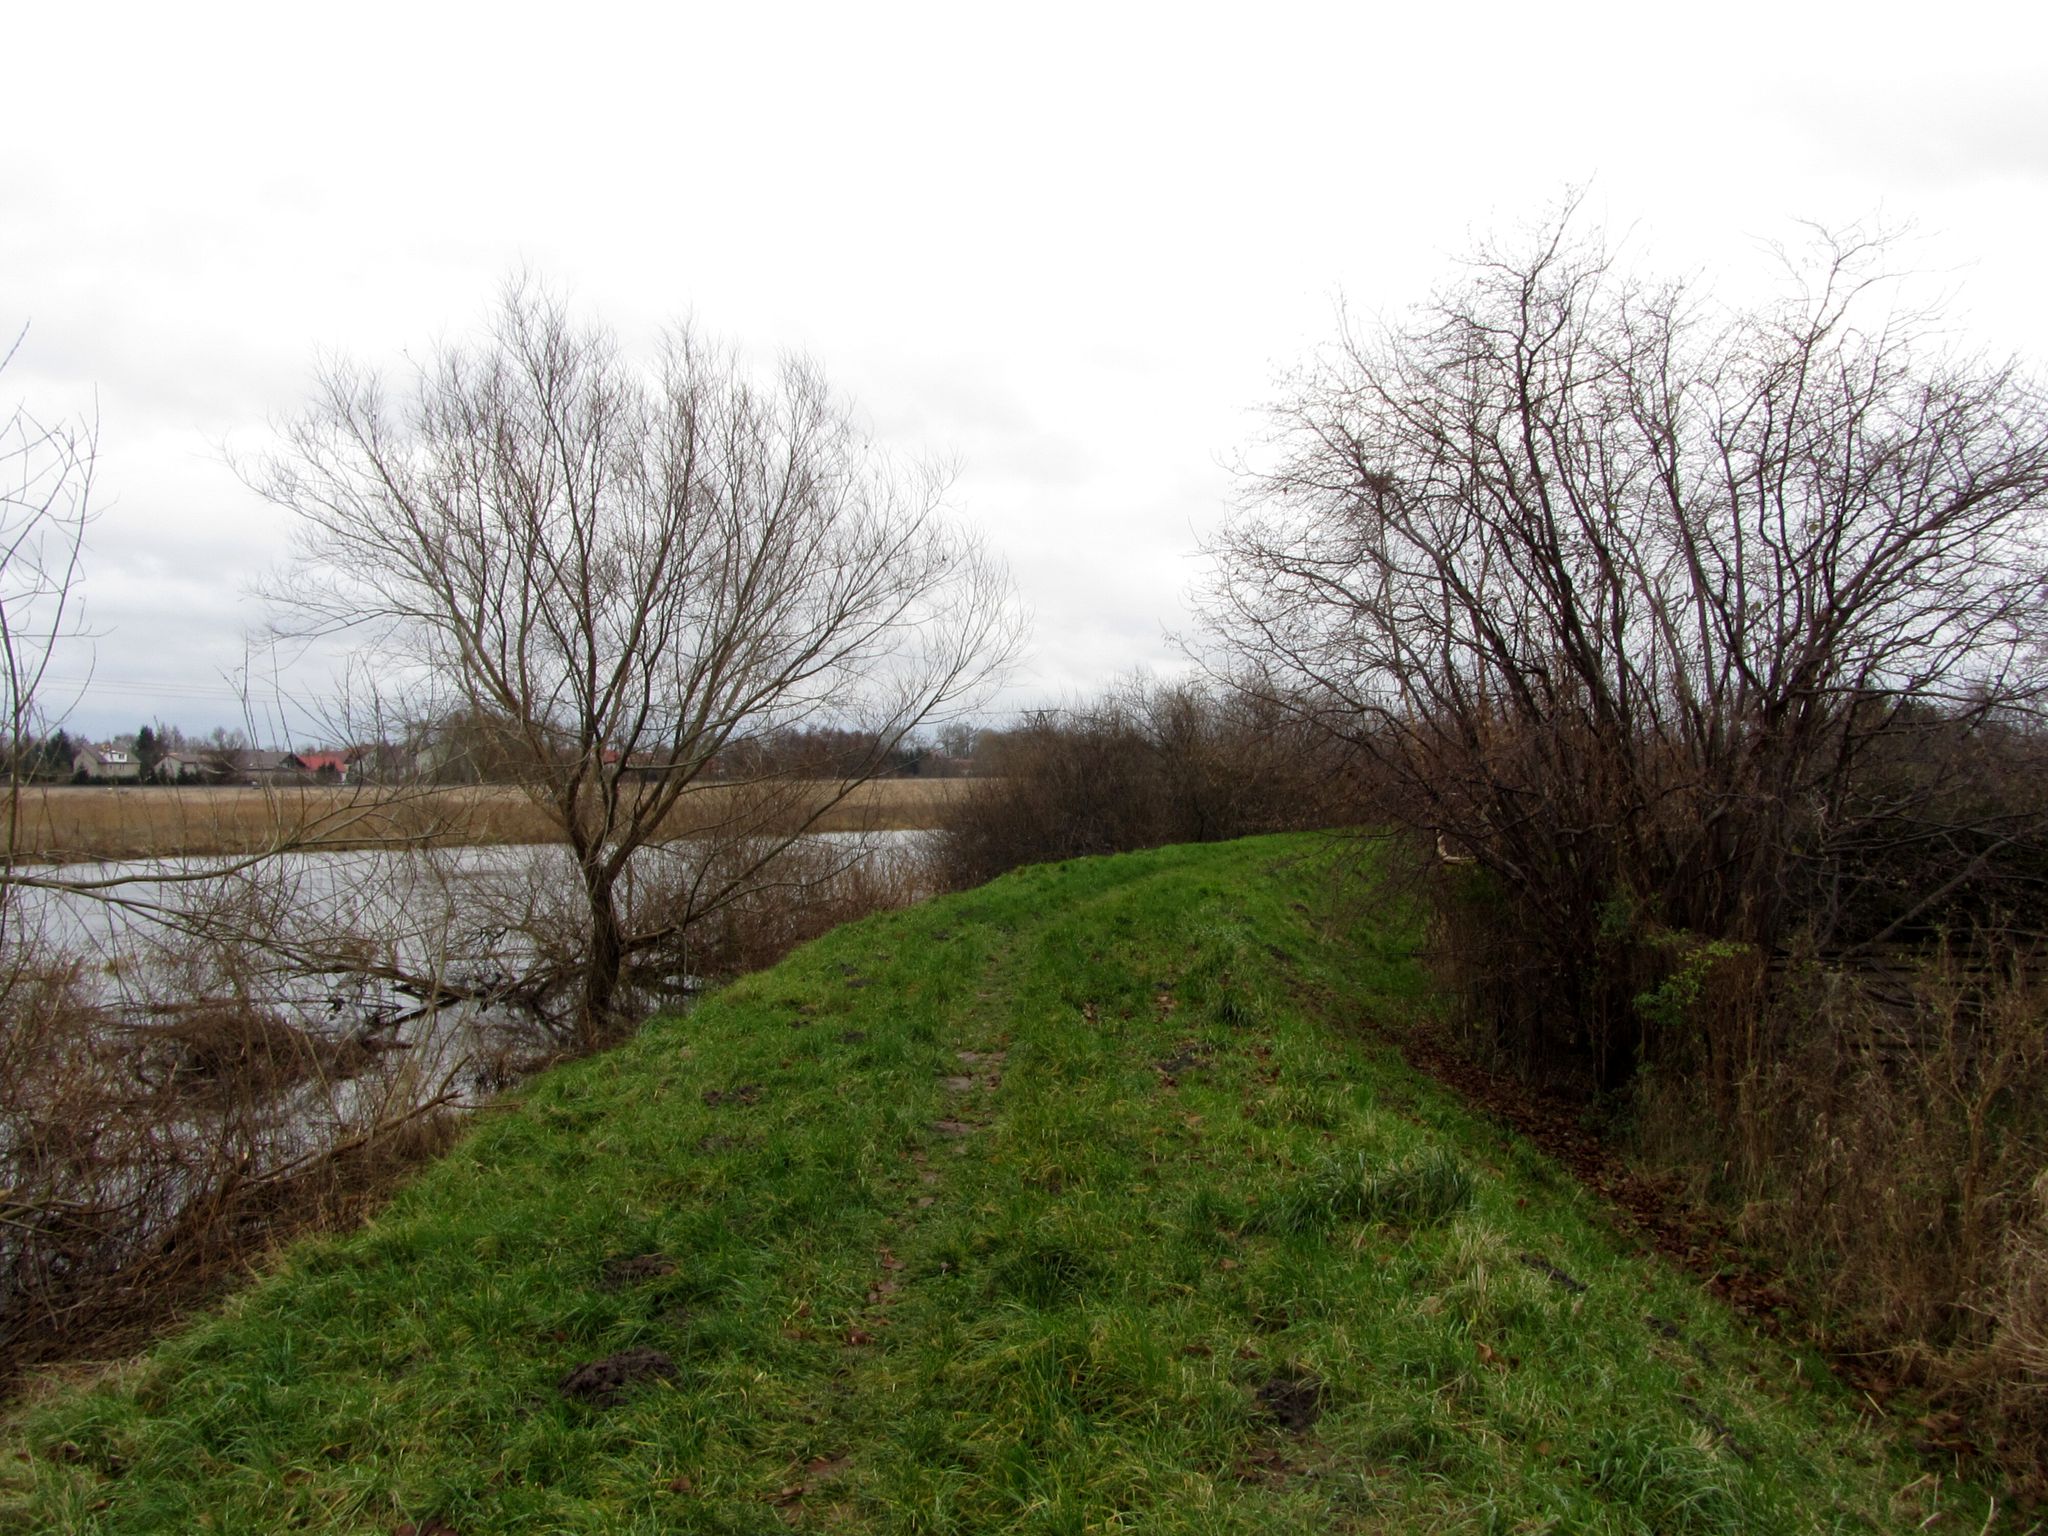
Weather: snowy
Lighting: day
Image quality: slightly poor
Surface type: walking surface
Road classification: track, path
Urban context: dense urban cluster
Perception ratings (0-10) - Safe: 5.32, Lively: 2.36, Beautiful: 5.47, Boring: 5.32, Depressing: 3.49, Wealthy: 3.82